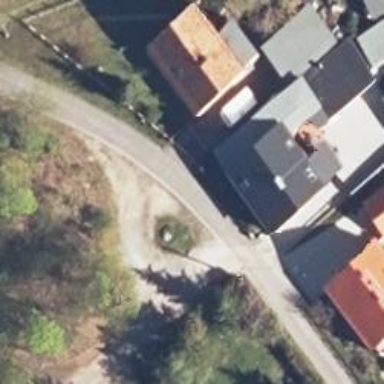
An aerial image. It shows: Asphalt cycleway.